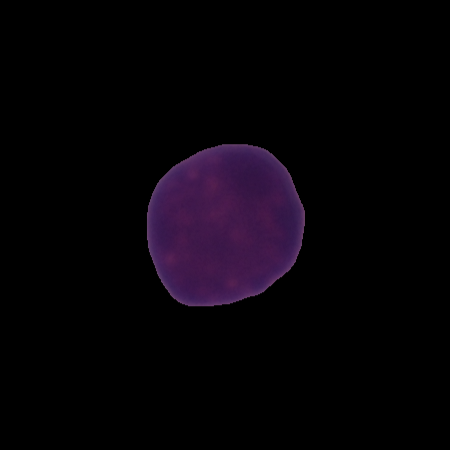
Label: healthy